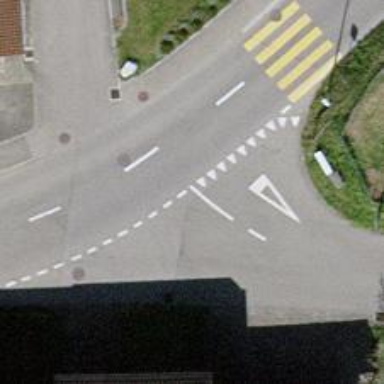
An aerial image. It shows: Road with "give way" sign.